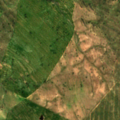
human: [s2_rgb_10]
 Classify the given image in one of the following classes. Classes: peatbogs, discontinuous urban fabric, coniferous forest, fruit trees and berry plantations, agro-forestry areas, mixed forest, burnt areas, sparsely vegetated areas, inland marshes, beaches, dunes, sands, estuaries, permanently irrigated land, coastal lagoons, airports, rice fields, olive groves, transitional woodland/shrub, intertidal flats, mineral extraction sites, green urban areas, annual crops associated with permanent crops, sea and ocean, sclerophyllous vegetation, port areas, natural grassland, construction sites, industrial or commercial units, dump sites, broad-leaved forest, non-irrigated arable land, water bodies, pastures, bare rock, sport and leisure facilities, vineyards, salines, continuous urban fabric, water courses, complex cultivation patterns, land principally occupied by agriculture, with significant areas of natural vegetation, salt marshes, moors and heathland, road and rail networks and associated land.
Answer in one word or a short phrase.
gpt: non-irrigated arable land, pastures, agro-forestry areas, transitional woodland/shrub